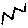
Label: zigzag